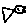
Label: fish